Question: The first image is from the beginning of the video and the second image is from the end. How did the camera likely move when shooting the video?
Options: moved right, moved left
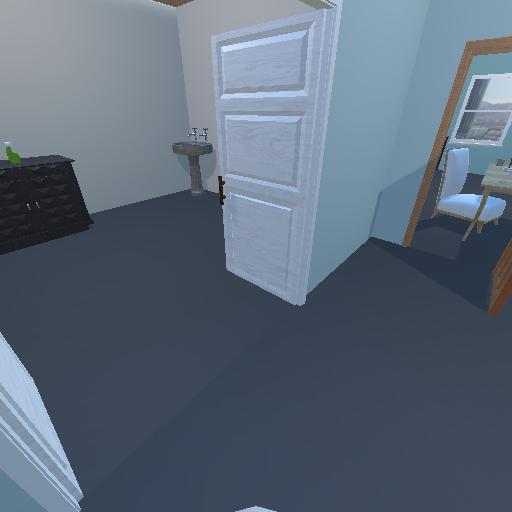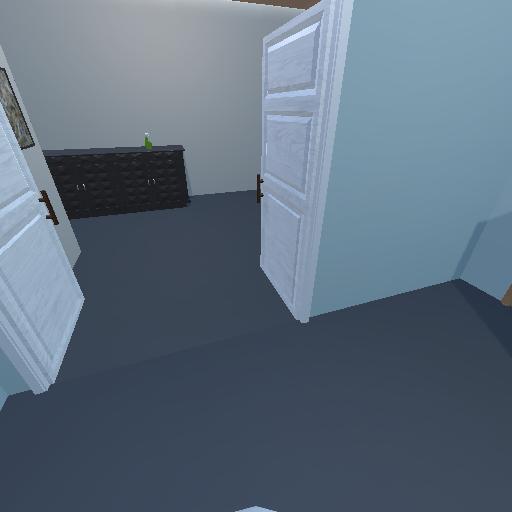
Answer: moved right